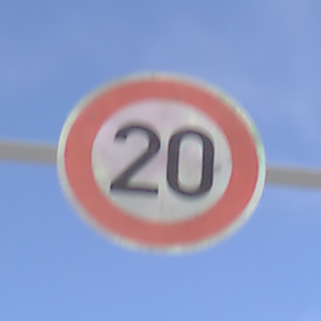
Verkehrszeichen: Geschwindigkeit20
Umgebung: Outdoor, Nature
Tageszeit: SunriseSunset
Wetter: PartlyCloudy
Licht: Natural
Jahreszeit: NotSpecified
Kontrast: HighContrast